Interaction volume radius: 10 \u00c5
Interaction volume height: 15 \u00c5
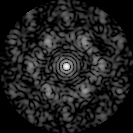
Disorder parameter: 0.668